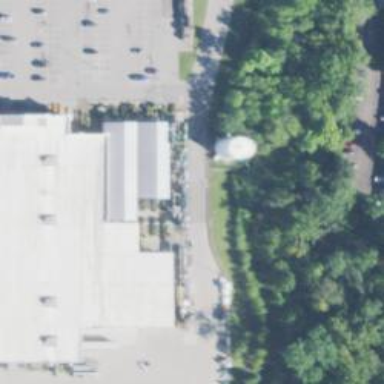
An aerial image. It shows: Water tower that is man-made.